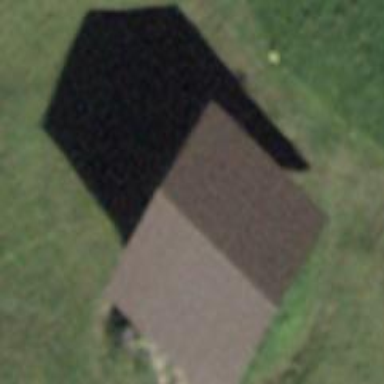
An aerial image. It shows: Rural barn.